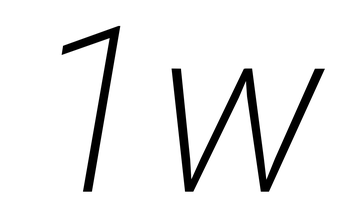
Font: Roboto-Italic_ExtraLight_Italic